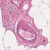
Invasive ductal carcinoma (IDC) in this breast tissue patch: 0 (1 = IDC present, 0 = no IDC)